Field crop: maize
Growth stage: 2
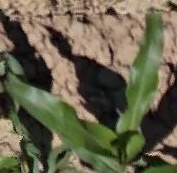
Species: maize